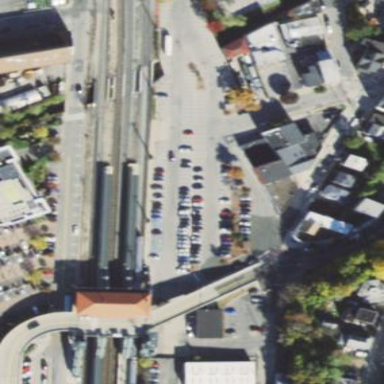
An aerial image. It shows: Parking area.